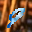
Label: 9